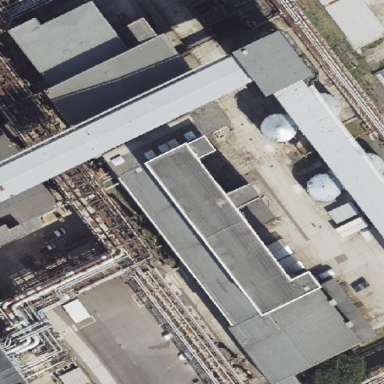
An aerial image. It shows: Industrial building.